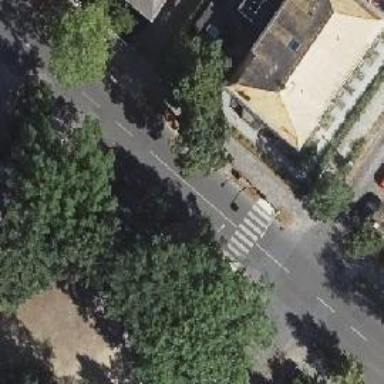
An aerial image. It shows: Footway crossing.